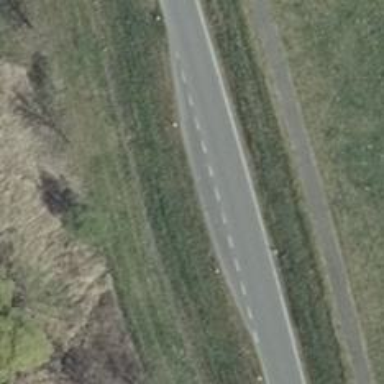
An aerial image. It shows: Passing place on the road.